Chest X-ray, PA view. Patient: 27 years old, sex M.
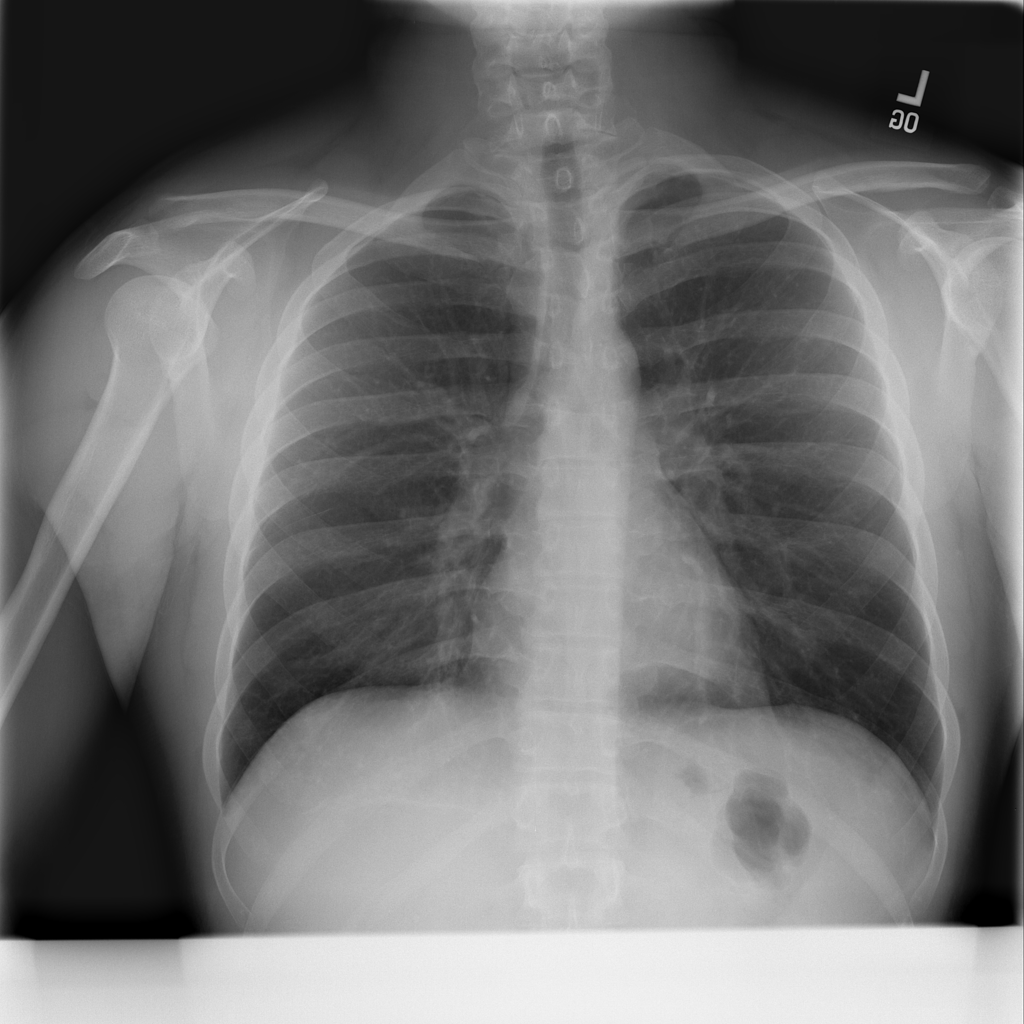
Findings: No Finding